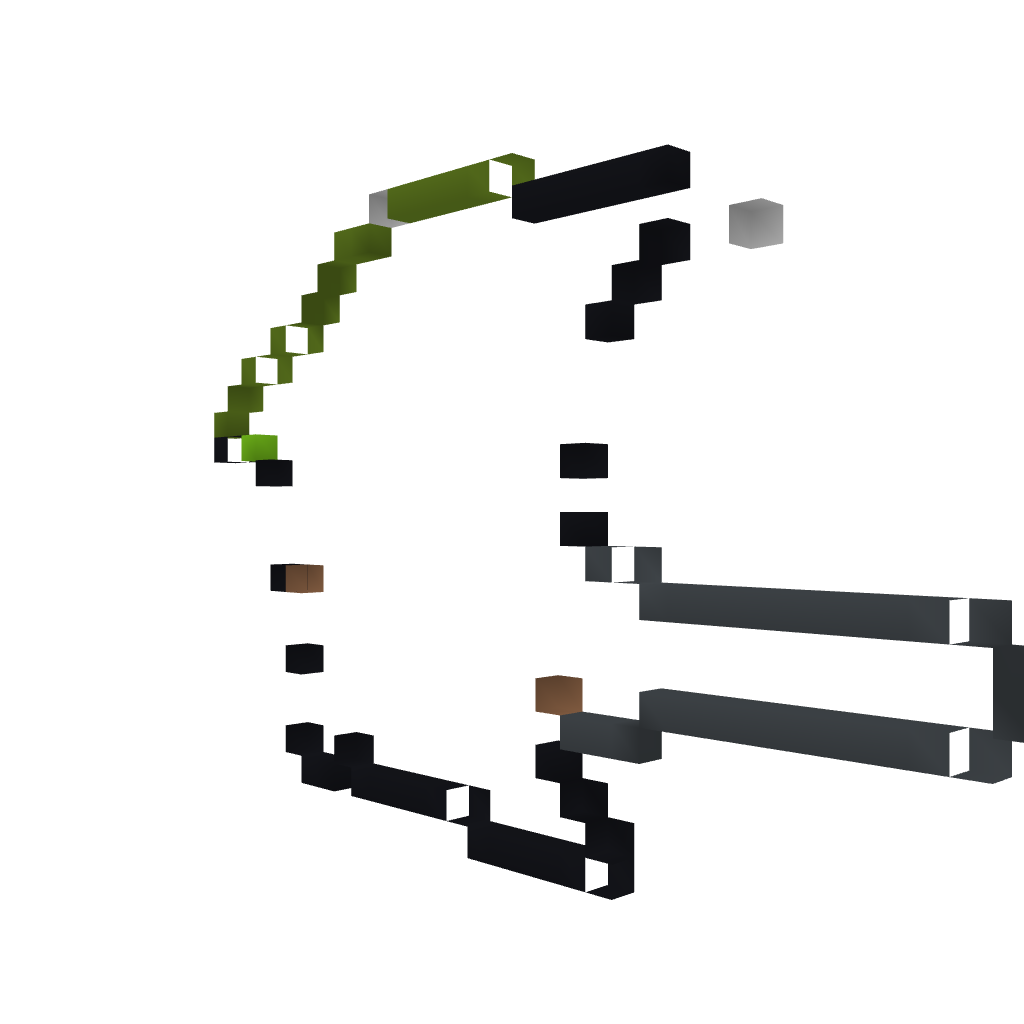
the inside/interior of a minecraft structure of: Link Pixel art